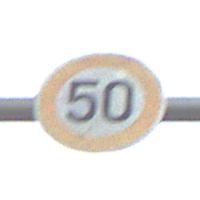
Verkehrszeichen: Geschwindigkeit50
Umgebung: Outdoor, Nature
Tageszeit: SunriseSunset
Wetter: PartlyCloudy
Licht: Natural
Jahreszeit: NotSpecified
Kontrast: LowContrast